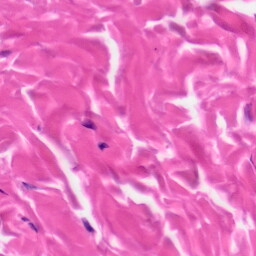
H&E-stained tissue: Skin